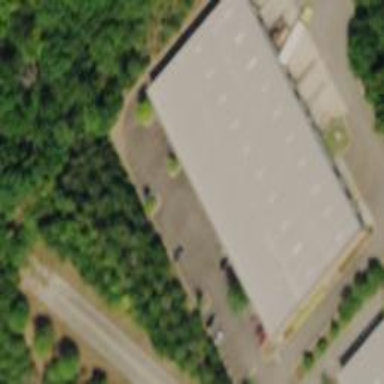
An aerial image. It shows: Industrial building.